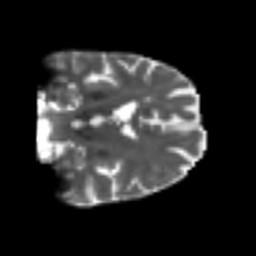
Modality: T2w
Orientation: coronal
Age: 59
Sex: female
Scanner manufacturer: siemens
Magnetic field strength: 3 T
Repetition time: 4.999 s
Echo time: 0.07946 s